Field crop: maize
Growth stage: 1
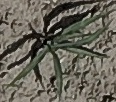
Species: sorghum